Question: I'm currently trying to get my Android playing a H.264 encoded video stream. I pass the URI of my server (and the respective media layer) to a 'VideoView' instance and in , I see the following:
'''
Sauce Destination Protocol Info
192.168.1.104 192.168.1.91 RTSP DESCRIBE rtsp://192.168.1.91:554/mytransmitteroutput1
192.168.1.91 192.168.1.104 RTSP Reply: RTSP/1.0 200 OK [SDP]
'''
Funny thing is, the media player never gets further than this, never calling a etc. It just stops, on the 'VideoView' appears and in Eclipse, I see the generic error 'Error (1, -247483648)' so I assume the Android media player isn't happy with the SDP I'm sending back after the . However, players like VLC or MXPlayer are completely satisfied and able to decode the stream.
fmtp:96 profile-level-id=42C016; packetization-mode=1; sprop-parameter-sets=Z0KAHpZSgWh7IA==,aMkjUg==

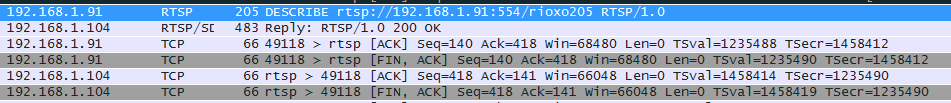
Answer: I'm stupid. H.264 was encoded using high profile. According to this page <URL>, Android only supports the base profile.